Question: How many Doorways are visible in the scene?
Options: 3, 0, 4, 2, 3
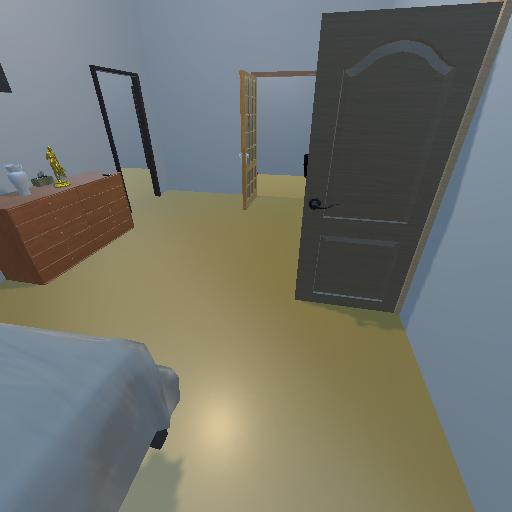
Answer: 3